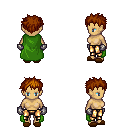
a pixel art fantasy rpg character, female body template, human, tanned skin, green cape, gold greaves, brunette bedhead hairstyle, metal gloves, brown slippers, four views (front, back, left, right), 2x2 character sprite sheet, small pixel art, hard edges, no anti-aliasing